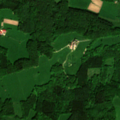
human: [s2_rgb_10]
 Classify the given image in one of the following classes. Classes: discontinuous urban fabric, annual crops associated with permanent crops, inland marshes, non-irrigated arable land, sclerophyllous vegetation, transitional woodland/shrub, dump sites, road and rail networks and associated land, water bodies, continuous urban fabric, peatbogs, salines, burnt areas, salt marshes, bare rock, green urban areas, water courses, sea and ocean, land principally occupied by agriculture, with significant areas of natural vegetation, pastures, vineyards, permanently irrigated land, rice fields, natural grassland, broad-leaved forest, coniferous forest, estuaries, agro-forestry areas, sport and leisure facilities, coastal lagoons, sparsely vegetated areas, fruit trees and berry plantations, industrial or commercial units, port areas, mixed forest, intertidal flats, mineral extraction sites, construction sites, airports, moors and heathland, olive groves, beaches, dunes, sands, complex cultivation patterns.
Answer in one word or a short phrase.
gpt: pastures, land principally occupied by agriculture, with significant areas of natural vegetation, broad-leaved forest